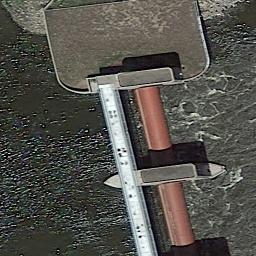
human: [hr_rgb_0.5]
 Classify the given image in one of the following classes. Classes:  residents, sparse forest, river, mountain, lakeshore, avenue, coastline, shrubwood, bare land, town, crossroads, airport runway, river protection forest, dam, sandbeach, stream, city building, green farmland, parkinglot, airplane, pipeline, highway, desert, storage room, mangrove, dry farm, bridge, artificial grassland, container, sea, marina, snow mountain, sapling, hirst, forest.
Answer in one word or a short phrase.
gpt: dam